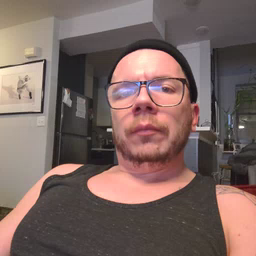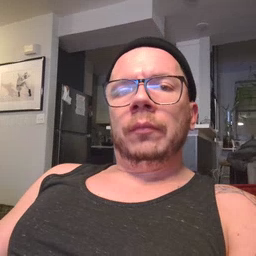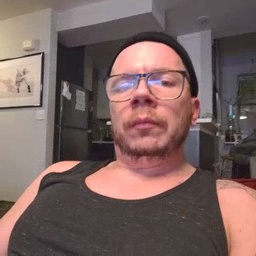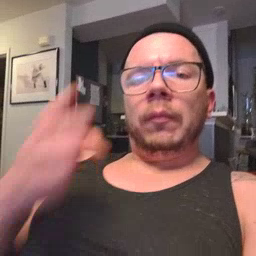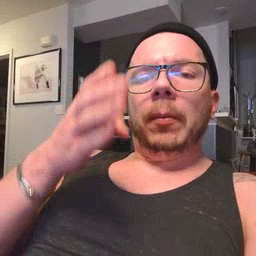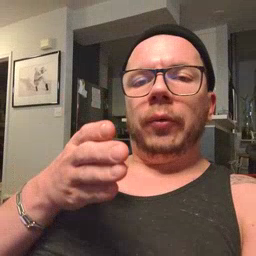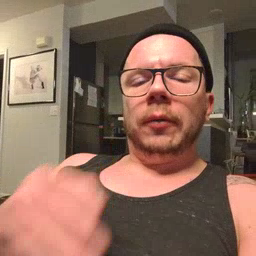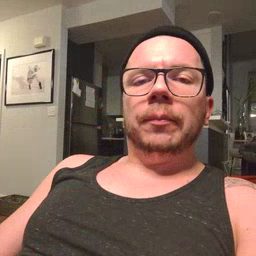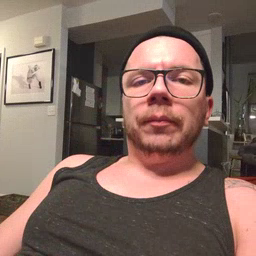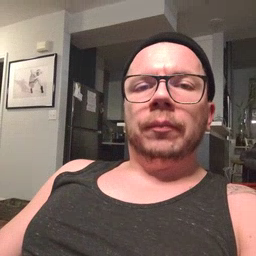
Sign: person